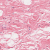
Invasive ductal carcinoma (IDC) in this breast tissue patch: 0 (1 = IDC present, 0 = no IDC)